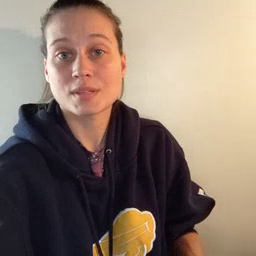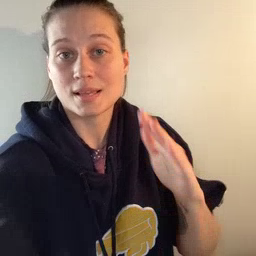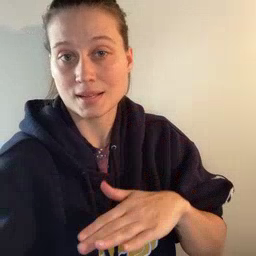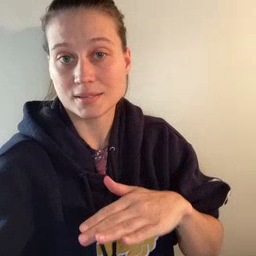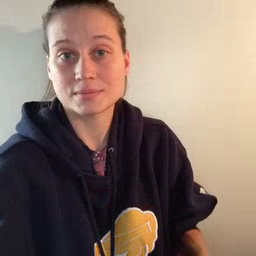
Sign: on